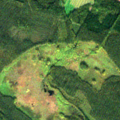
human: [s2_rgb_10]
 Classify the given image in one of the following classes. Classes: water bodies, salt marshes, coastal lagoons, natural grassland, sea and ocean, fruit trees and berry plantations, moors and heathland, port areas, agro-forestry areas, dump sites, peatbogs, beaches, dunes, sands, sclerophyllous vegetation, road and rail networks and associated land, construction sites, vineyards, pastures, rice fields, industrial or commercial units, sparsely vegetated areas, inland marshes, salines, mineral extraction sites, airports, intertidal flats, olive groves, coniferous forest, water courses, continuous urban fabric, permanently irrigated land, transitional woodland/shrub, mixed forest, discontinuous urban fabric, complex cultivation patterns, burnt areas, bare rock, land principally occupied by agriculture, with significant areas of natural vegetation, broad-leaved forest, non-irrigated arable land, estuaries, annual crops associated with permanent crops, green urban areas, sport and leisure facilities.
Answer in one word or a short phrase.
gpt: land principally occupied by agriculture, with significant areas of natural vegetation, coniferous forest, mixed forest, inland marshes